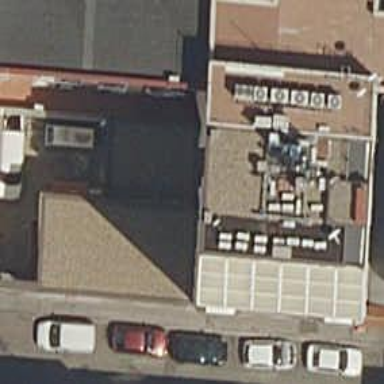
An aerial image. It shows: Office building.